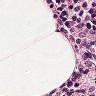
Metastatic tissue present: no